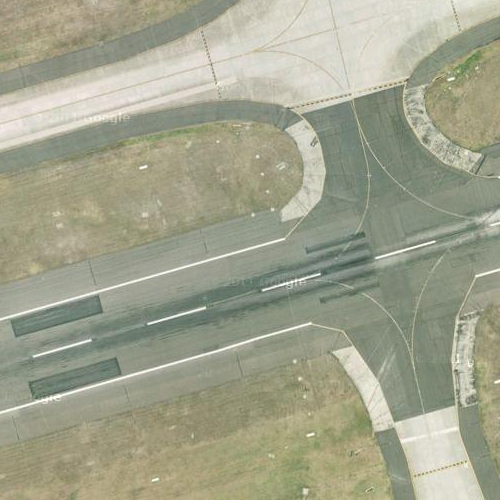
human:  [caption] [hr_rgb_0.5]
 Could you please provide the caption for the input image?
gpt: A straight runway with many marking lines on it while a lawn beside .

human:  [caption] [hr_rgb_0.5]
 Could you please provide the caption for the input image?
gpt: There are some marking lines on the straight runway while a lawn beside .

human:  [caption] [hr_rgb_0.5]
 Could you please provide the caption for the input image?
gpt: A straight runway with some marking lines on it while a lawn beside .

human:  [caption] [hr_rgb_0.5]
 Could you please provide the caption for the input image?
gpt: This is a straight runway with many marking lines on it while a lawn beside .

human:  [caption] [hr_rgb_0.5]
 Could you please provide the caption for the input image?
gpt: Some marking lines are on the straight runway while a lawn beside .